Aerial crown-view tile of a tropical tree (Barro Colorado Island, Panama), acquired 20241014:
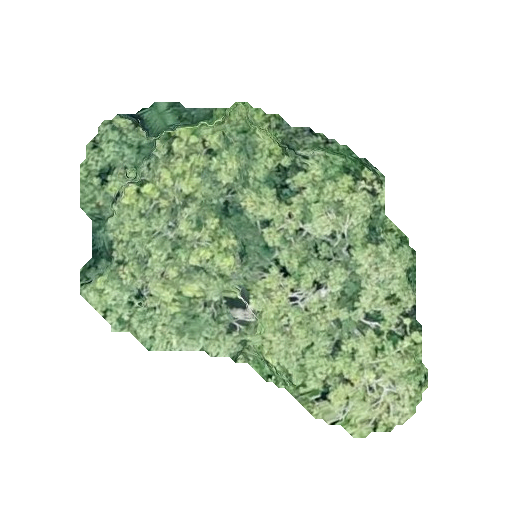
Species: Ceiba pentandra
GBIF accepted scientific name: Ceiba pentandra
Crown area: 125.486 m²